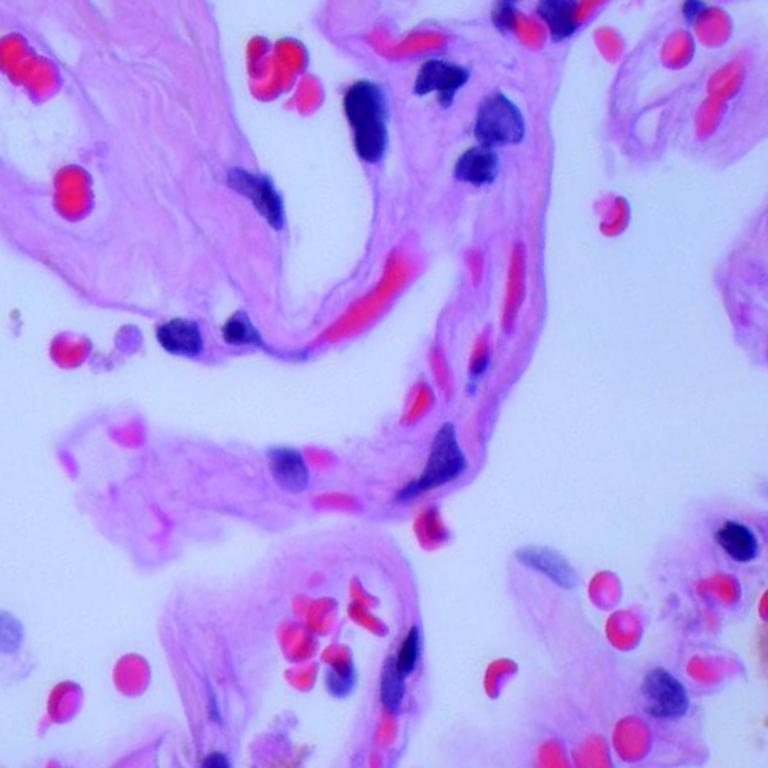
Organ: lung
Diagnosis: benign